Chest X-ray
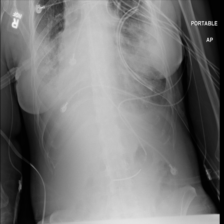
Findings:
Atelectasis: negative
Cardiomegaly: negative
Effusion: positive
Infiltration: positive
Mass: negative
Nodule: negative
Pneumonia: negative
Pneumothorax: negative
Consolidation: negative
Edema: negative
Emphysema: negative
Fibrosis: negative
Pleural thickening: negative
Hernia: negative